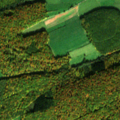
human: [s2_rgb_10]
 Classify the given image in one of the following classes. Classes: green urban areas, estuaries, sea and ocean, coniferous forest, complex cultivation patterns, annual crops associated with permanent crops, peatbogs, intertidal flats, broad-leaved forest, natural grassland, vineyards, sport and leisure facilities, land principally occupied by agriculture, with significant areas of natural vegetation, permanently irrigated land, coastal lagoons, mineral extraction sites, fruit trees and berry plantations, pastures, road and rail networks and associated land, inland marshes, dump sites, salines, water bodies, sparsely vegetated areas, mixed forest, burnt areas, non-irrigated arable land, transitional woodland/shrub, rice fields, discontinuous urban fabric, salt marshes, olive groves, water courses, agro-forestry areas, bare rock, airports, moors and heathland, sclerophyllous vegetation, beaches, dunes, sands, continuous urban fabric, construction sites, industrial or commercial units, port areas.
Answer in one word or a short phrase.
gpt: pastures, land principally occupied by agriculture, with significant areas of natural vegetation, broad-leaved forest